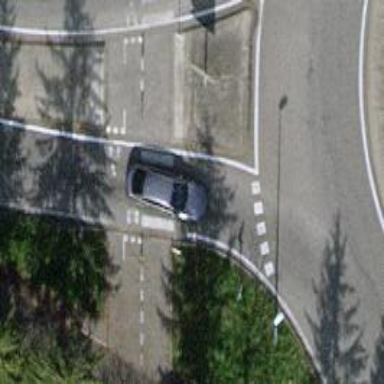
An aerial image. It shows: Uncontrolled road crossing.